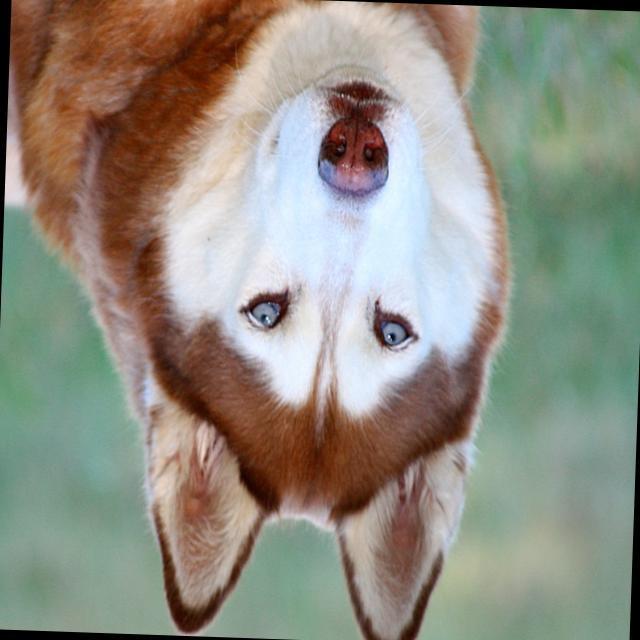
Healthy canine skin — no visible lesions, inflammation, or abnormalities. The skin and coat appear normal.